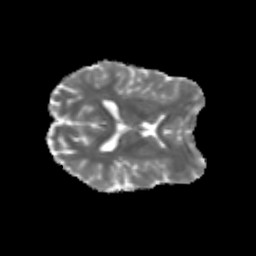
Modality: MD
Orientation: axial
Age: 24
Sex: female
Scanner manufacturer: siemens
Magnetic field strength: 3 T
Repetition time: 3.5 s
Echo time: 0.125 s